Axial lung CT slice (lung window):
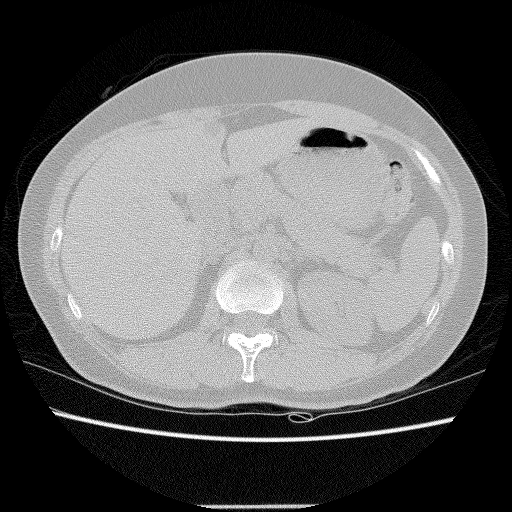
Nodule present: no